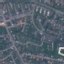
Land use / land cover class: Residential